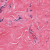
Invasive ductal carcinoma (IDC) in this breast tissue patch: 0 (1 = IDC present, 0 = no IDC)